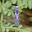
Label: 1